Aerial crown-view tile of a tropical tree (Barro Colorado Island, Panama), acquired 20241216:
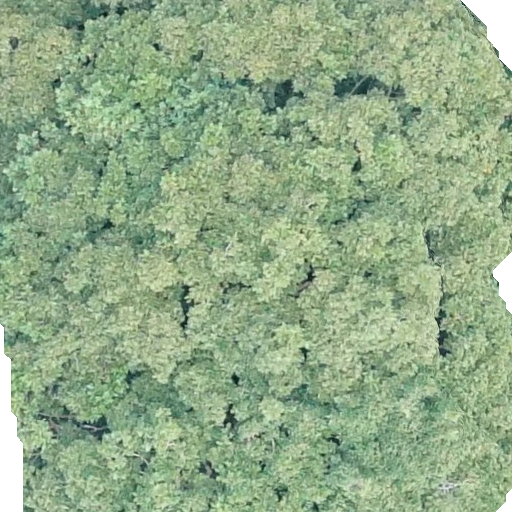
Species: Dipteryx oleifera
GBIF accepted scientific name: Dipteryx oleifera
Crown area: 454.251 m²